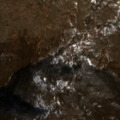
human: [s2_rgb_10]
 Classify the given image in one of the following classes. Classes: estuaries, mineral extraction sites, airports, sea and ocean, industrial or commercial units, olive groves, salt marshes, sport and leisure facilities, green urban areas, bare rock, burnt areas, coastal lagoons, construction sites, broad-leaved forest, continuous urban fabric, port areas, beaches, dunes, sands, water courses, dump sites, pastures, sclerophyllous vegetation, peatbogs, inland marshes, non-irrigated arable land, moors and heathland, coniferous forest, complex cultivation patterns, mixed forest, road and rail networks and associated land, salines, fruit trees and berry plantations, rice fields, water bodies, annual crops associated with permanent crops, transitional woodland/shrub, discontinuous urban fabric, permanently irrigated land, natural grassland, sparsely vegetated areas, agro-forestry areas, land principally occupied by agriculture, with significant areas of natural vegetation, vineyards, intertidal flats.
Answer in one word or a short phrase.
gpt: broad-leaved forest, natural grassland, transitional woodland/shrub